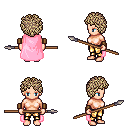
a pixel art fantasy rpg character, female body template, human, light skin, pink cape, gold greaves, white blonde curly afro hairstyle, leather bracers, spear, four views (front, back, left, right), 2x2 character sprite sheet, small pixel art, hard edges, no anti-aliasing